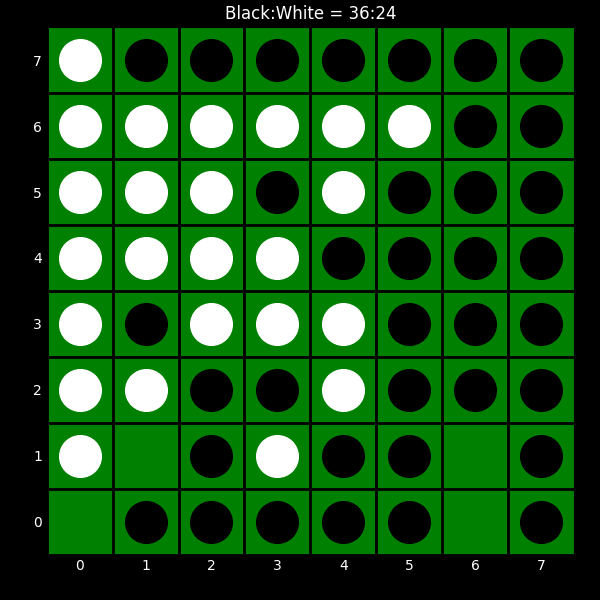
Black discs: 36
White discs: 24